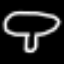
Label: mushroom